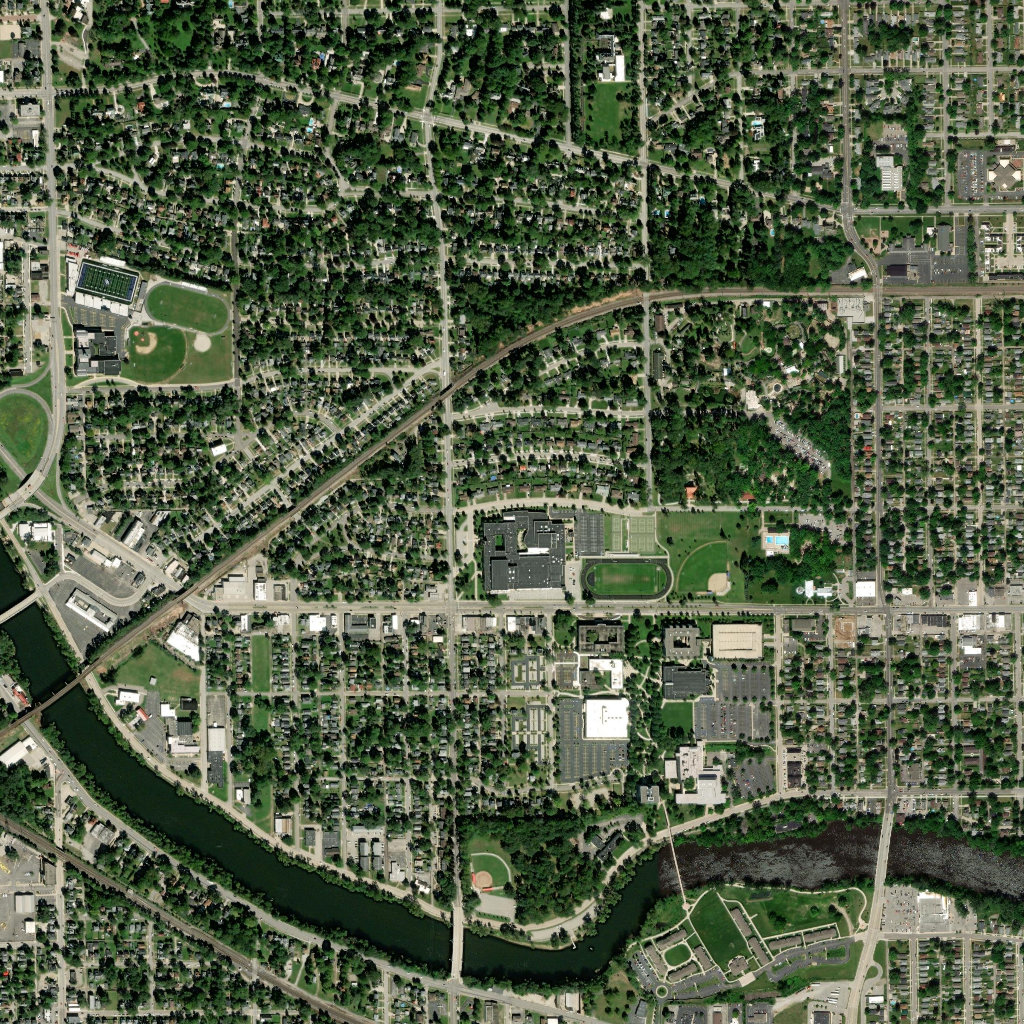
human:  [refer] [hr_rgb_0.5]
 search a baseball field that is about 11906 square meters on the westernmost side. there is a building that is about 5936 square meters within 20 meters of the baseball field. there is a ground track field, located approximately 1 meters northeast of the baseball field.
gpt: <box>[[12, 31, 18, 37, 0]]</box>